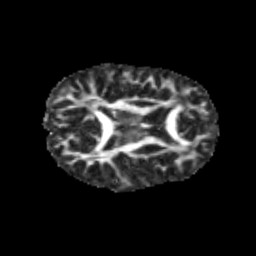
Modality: FA
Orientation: axial
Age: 10
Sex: male
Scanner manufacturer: siemens
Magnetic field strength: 3 T
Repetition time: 3.8 s
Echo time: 0.07 s